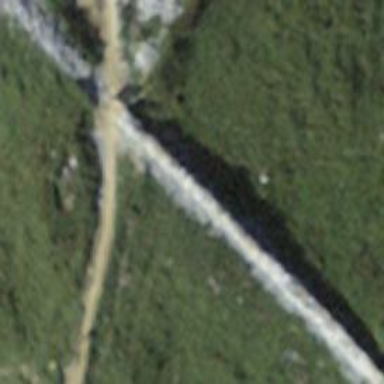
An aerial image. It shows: Wall made of dry stone.